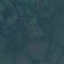
Label: Pasture